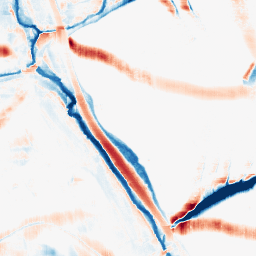
Category: morphological
Decomposition family: morphological_rect
Decomposition parameters: operation: average
width: 20
height: 20
Upsampling method: sinc_hamming
Upsampling parameters: scale: 2
kernel_size: 16
Upsampling scale: 2